Interaction volume radius: 5 \u00c5
Interaction volume height: 25 \u00c5
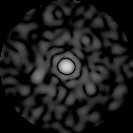
Disorder parameter: 0.8878